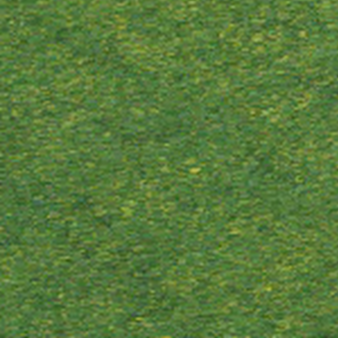
Label: other